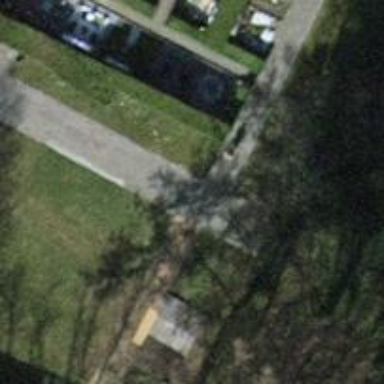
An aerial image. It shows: Footway with surface made of sett.